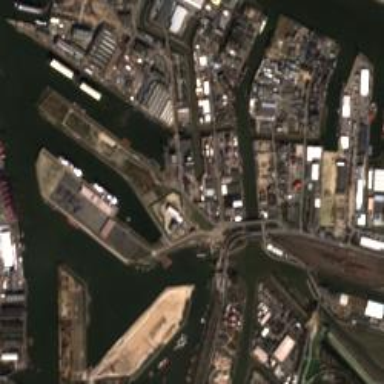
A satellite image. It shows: Man-made quay.